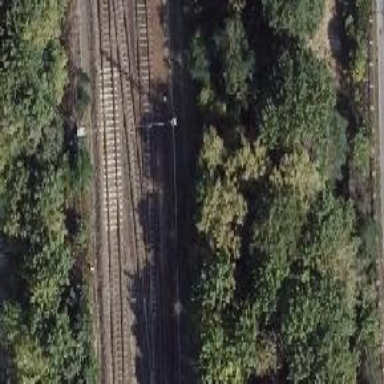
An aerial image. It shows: Railway with electrified contact lines.